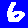
Digit: 6